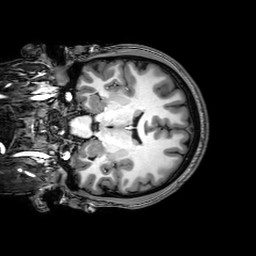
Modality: T1w
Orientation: coronal
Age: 19
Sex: male
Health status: healthy
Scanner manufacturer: philips
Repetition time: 0.008293 s
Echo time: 0.00382 s